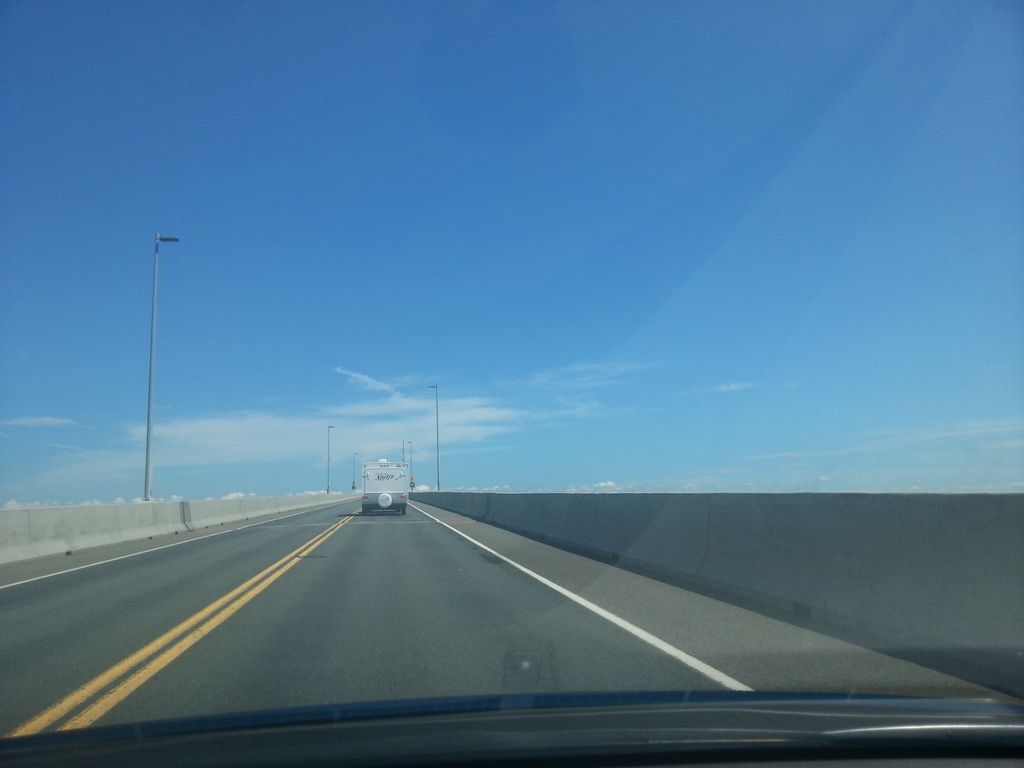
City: charlottetown